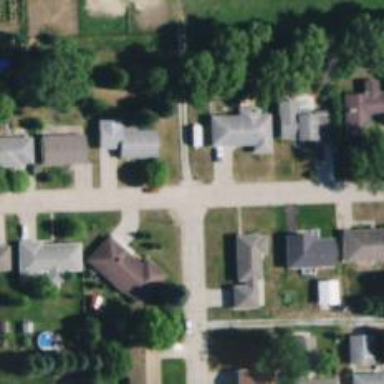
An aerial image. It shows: Residential road.